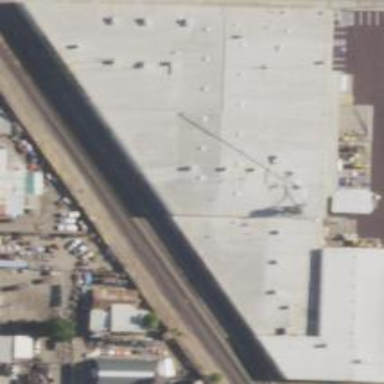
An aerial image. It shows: Industrial building.